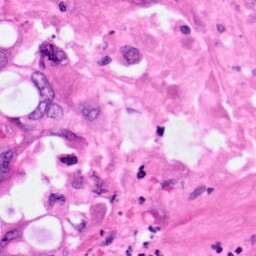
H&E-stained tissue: Pancreatic